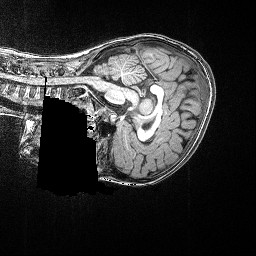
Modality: T1w
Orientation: sagittal
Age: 81
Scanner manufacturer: siemens
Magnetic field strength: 3 T
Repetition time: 2.5 s
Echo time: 0.00347 s